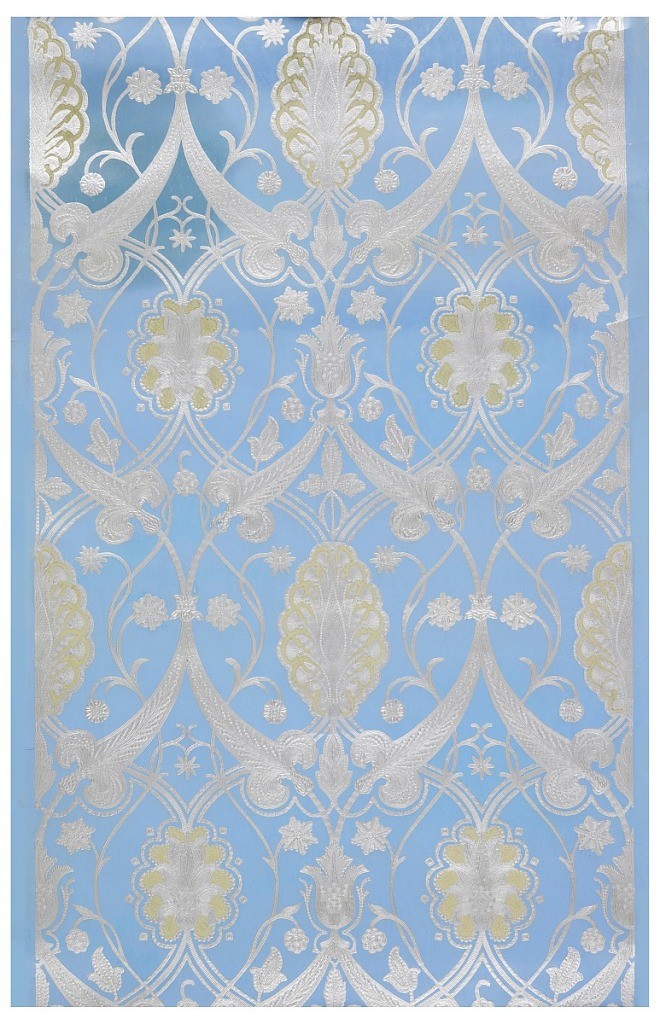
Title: Sidewall
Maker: M.H. Birge & Sons Co., 1834
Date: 1910–15
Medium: Block-printed, glazed, embossed paper
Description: Interlocking foliate framework with enclosed stylized flowers. Printed in metallic silver and taupe on light blue ground. Paper embossed to resemble leather.